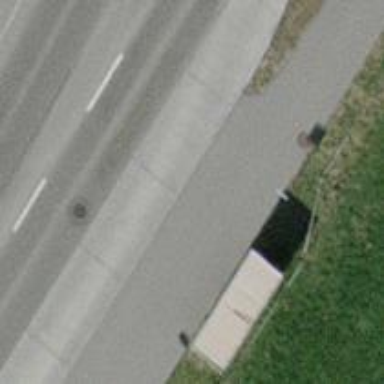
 serving as platform for public transportation."